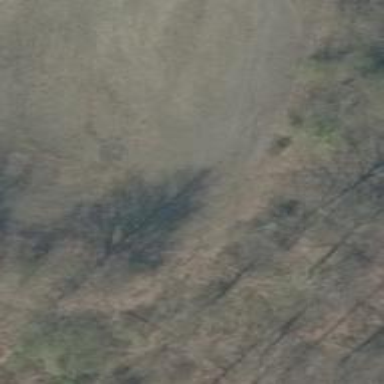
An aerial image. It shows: Grass path with tracktype of grade5.